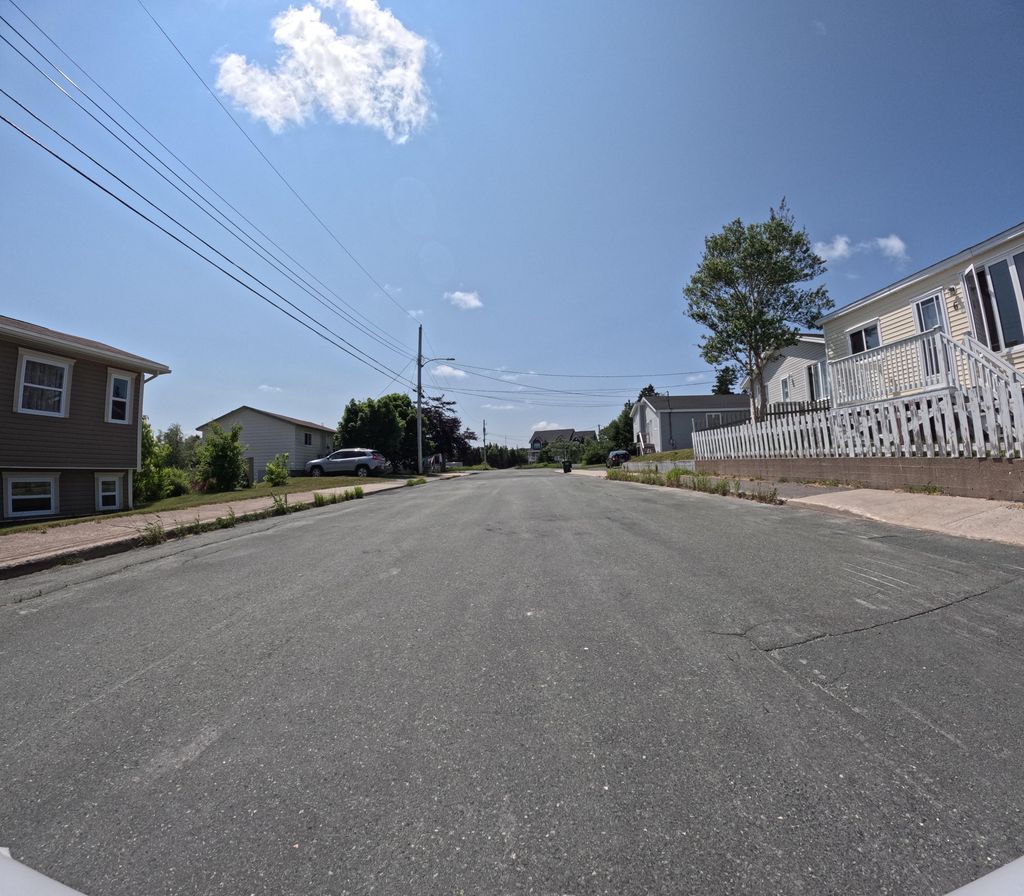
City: st_johns